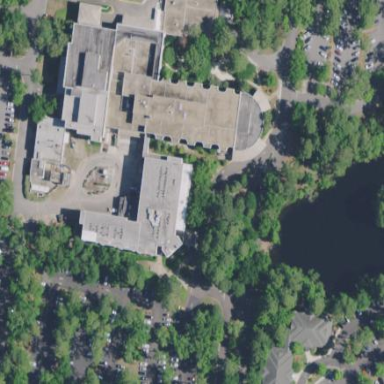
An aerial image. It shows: Hospital.